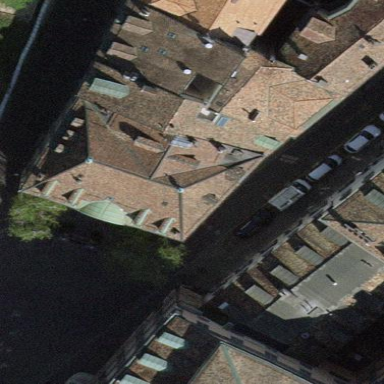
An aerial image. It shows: Building serving as place of worship.